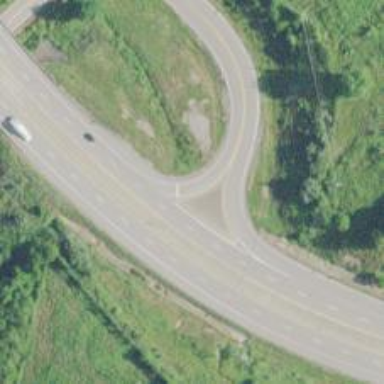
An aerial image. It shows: Primary link highway.